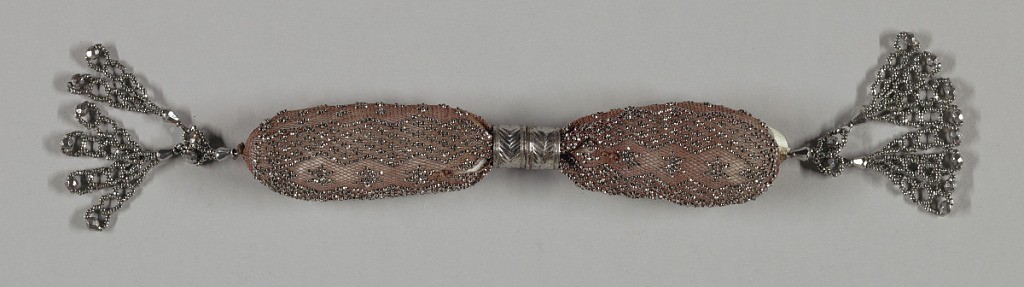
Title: Miser's purse
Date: early 19th century
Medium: silk, steel Technique: crocheted
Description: Crocheted dark red silk ornamented with cut steel beads in star and zig-zag patterns; small evenly spaced diamond pattern of the same beads cover the rest of the area.  Two steel rings for closing; ornate steel beads pendants at each end.